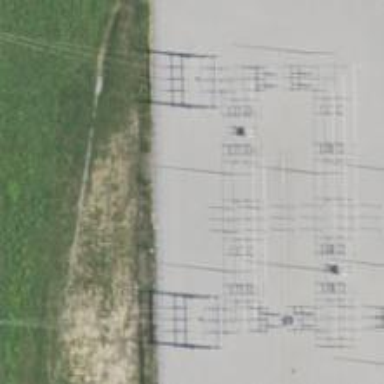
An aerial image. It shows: Switch used for power control.